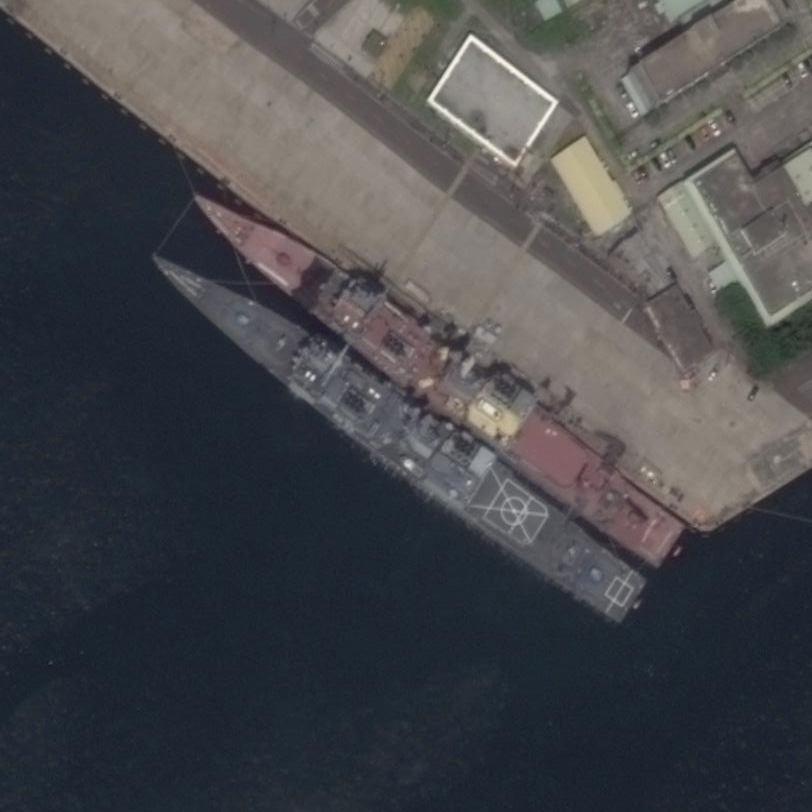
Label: cruiser